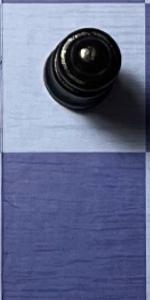
Label: Empty